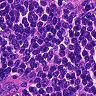
Metastatic tissue present: no